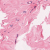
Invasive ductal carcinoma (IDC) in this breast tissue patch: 0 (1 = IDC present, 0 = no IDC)